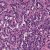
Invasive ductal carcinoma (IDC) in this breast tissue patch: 0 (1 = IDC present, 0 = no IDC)